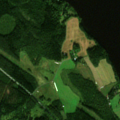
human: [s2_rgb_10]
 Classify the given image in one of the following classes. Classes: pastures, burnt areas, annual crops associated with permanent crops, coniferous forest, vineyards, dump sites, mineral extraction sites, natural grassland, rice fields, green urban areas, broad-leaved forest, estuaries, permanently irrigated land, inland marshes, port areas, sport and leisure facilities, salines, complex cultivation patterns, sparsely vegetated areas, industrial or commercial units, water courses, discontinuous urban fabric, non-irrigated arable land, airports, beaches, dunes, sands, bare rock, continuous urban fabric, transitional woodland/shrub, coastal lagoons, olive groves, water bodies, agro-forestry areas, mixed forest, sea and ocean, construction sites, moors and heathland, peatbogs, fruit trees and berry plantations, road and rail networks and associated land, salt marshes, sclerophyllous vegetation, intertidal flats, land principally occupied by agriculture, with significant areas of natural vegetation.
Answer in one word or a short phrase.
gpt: land principally occupied by agriculture, with significant areas of natural vegetation, mixed forest, water bodies